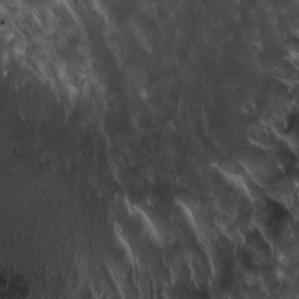
Label: non_frost